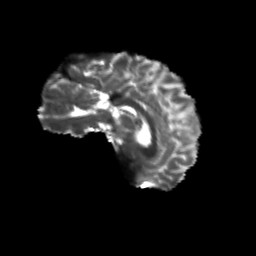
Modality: T2w
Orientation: sagittal
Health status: healthy
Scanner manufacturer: philips
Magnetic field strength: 3 T
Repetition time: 9.75 s
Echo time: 0.092 s